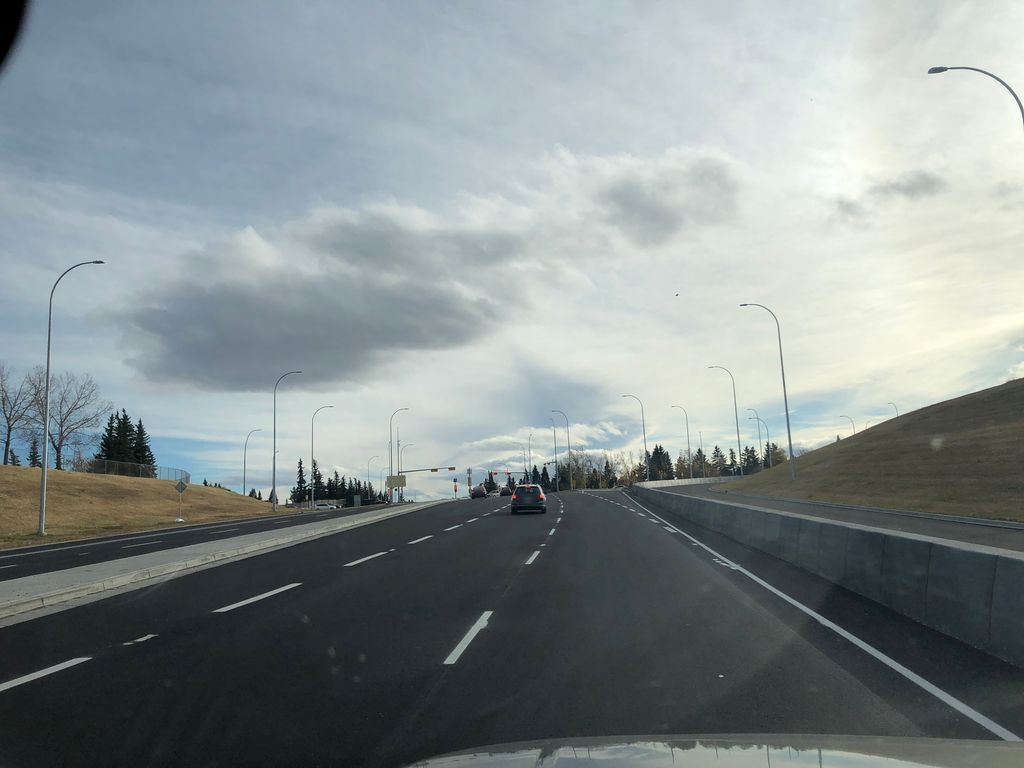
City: calgary